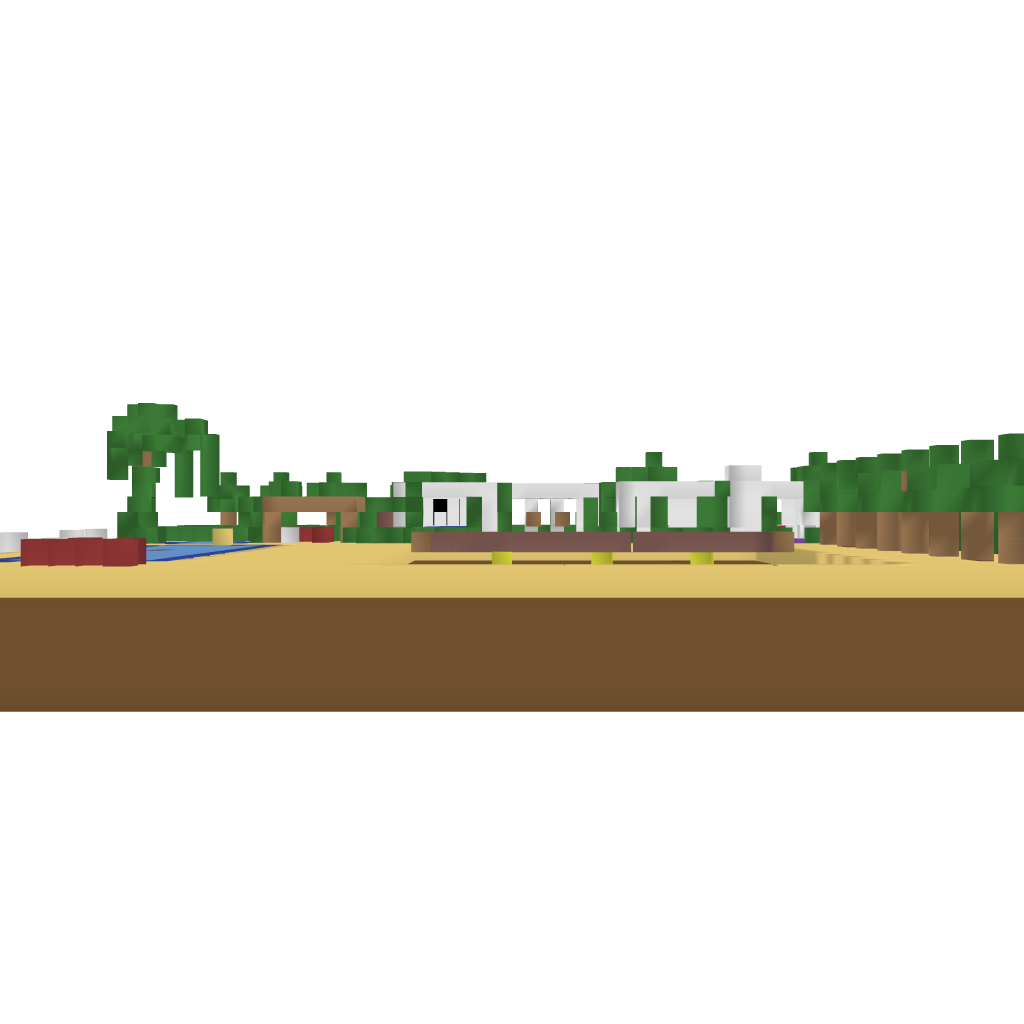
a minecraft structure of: Guest House With tennis Court bad low quality